Question: So I have this associative array (dump done with kint)

d
Instead of having the key "'Conference'" repeating 3 times. I want to have it just once and sum the 3 values into one in order to have something like:
Conference : 4534
And same thing for all other keys that are repeating..
Is there a native function that can do that ?
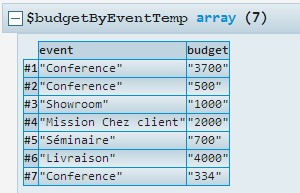
Answer: You can try
'''
$data = array(
0 => array(
'event' => 'Conference',
'budget' => 3700,
),
1 => array(
'event' => 'Conference',
'budget' => 500,
),
2 => array(
'event' => 'Showroom',
'budget' => 1000,
),
3 => array(
'event' => 'Mission Chez client',
'budget' => 2000,
),
4 => array(
'event' => 'Seminaire',
'budget' => 700,
),
5 => array(
'event' => 'Livraison',
'budget' => 4000,
),
6 => array(
'event' => 'Conference',
'budget' => 334,
),
);
$sum = array_reduce($data, function ($a, $b) {
isset($a[$b['event']]) ? $a[$b['event']]['budget'] += $b['budget'] : $a[$b['event']] = $b;
return $a;
});
print_r(array_values($sum));
'''
Output
'''
Array
(
[0] => Array
(
[event] => Conference
[budget] => 4534
)
[1] => Array
(
[event] => Showroom
[budget] => 1000
)
[2] => Array
(
[event] => Mission Chez client
[budget] => 2000
)
[3] => Array
(
[event] => Seminaire
[budget] => 700
)
[4] => Array
(
[event] => Livraison
[budget] => 4000
)
)
'''